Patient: sex F, age 67
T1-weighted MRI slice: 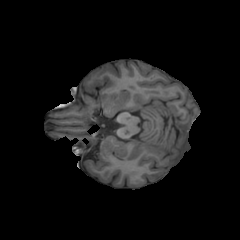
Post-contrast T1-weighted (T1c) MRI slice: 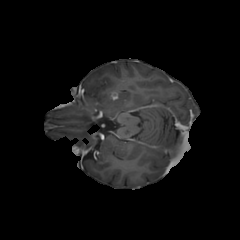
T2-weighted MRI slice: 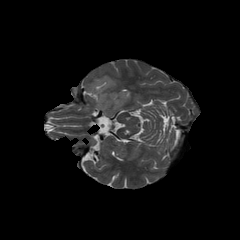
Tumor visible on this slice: yes
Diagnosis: Glioblastoma, IDH-wildtype
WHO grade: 4